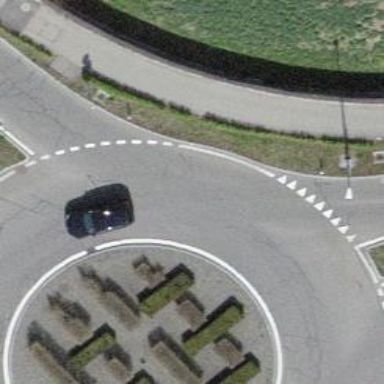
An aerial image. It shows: Secondary road with asphalt surface leading to roundabout.